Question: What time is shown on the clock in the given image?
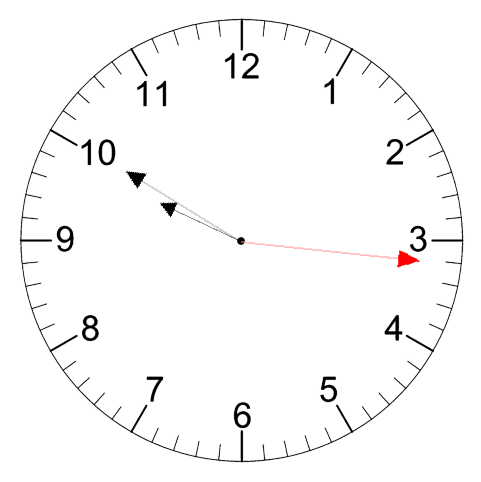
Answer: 09:50:16